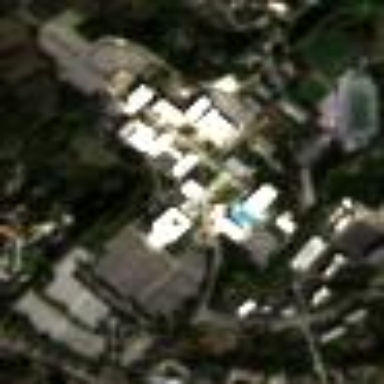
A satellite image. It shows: College or university.